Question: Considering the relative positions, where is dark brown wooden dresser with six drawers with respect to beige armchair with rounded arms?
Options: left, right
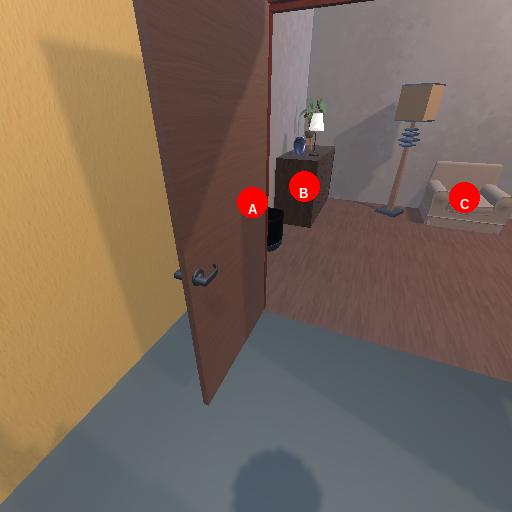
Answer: left